Question: '''
public class Test extends JApplet {
public void init () {
SwingUtilities.invokeLater(new Runnable() {
public void run() {
createGUI();
}
});
}
public void createGUI() {
getContentPane().add(new GUIThing());
}
}
public class GUIThing extends JPanel {
BufferedImage image;
public GUIThing() {
try {
image=ImageIO.read(new File("gladiator.gif"));
} catch (IOException e) {
e.printStackTrace();
}
}
public void paintComponent(Graphics g) {
g.drawString("WTF", 20, 20);
g.drawImage(image,100,100,100, 100, null);
}
}
<applet code="test.Test"
archive="test.jar"
width = 1000,
height = 1000 >
'''
gladiator.gif is put in the same directory as the HTML file, yet it dont get drawn.
ive tried not including gladiator.gif, and instead of writing the string Couldnt!!! it shows a blank white page...
this is the gladiator if any1 wants to give it a shot:

When i delete the drawImage related lines it does show the WT string, so i guess its just something weird with the image drawing, what could it be?
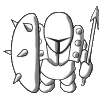
Answer: A typical (untrusted) applet cannot create 'File' objects, as your Java Console would report. Form an 'URL' to the image, and use that instead.